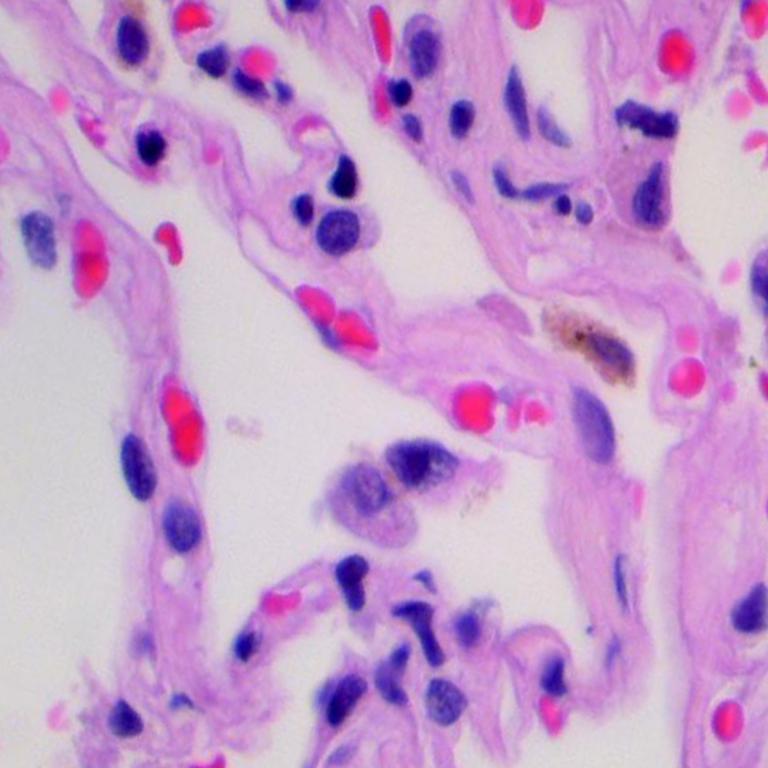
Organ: lung
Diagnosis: benign